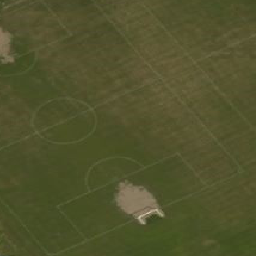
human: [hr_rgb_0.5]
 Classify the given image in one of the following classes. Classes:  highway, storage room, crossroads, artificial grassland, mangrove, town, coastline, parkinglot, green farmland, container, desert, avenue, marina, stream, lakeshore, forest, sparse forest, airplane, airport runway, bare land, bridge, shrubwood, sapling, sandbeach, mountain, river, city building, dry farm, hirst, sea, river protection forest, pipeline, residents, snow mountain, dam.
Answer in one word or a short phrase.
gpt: artificial grassland